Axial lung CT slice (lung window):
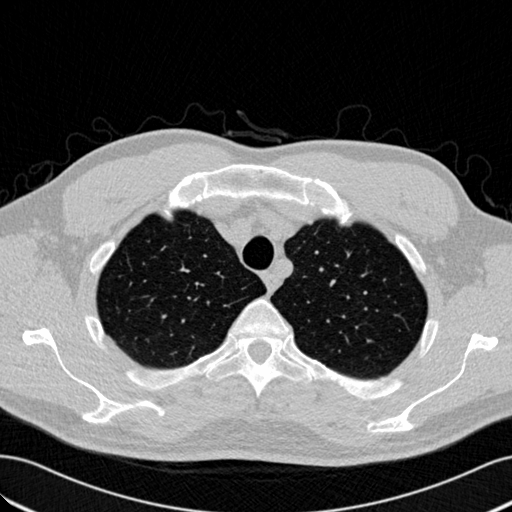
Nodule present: no